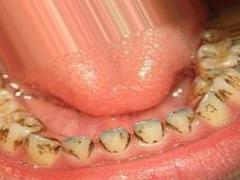
Condition: Tooth Discoloration